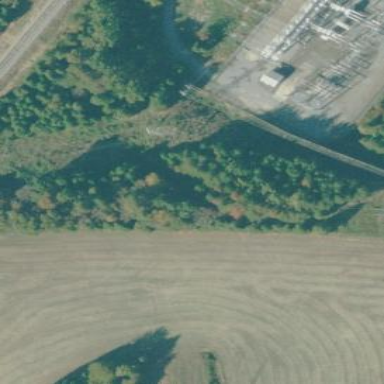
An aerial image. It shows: Distribution level power substation enclosed by fence.